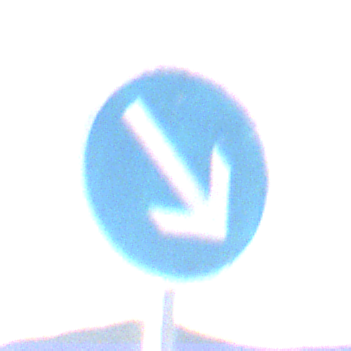
Verkehrszeichen: VorgeschriebeneVorbeifahrtRechts
Umgebung: Outdoor, Nature
Tageszeit: SunriseSunset
Wetter: Clear
Licht: Natural
Jahreszeit: NotSpecified
Kontrast: HighContrast